Field crop: tomato
Growth stage: 2
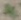
Species: solanum